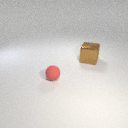
small red rubber sphere to the left of large brown metal cube